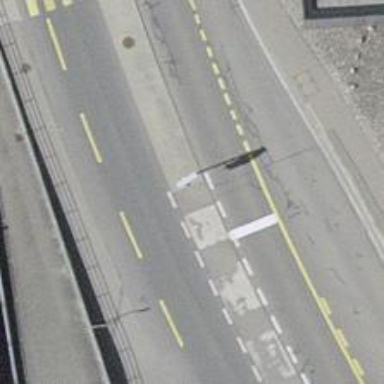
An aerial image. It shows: Road with traffic signals.